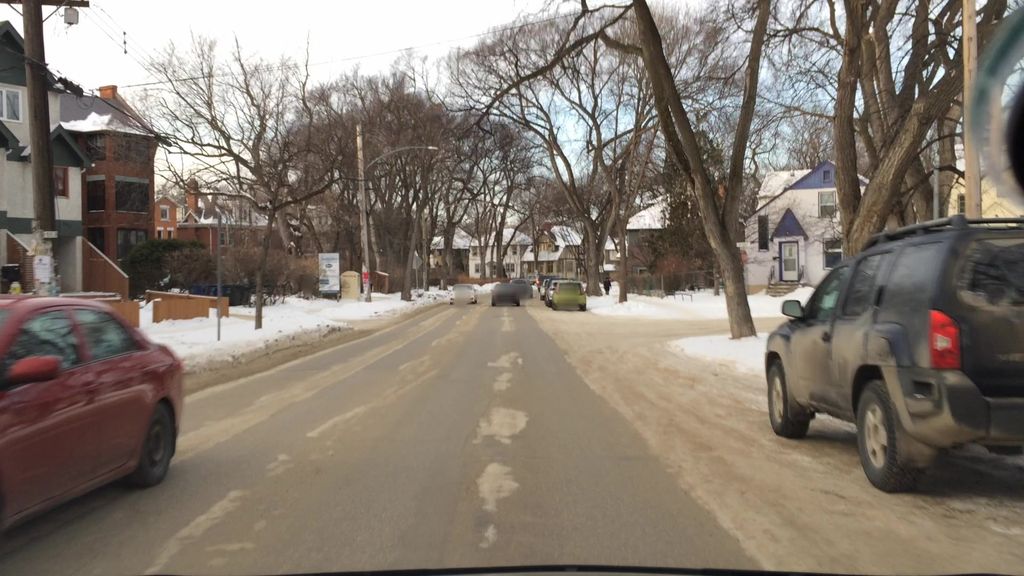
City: winnipeg